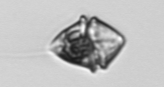
Label: Gyrodinium